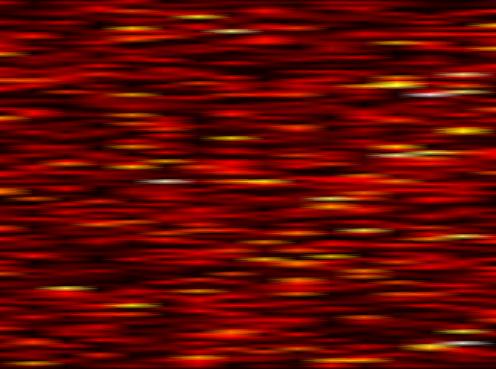
Label: UFMC